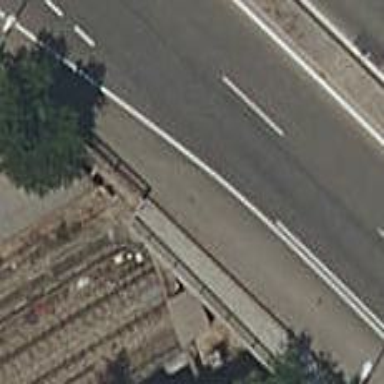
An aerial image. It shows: Sidewalk bridge over footway road.